Field crop: maize
Growth stage: 2
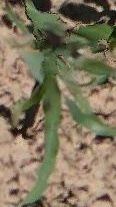
Species: maize